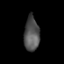
Tissue: prostate
Cell type: Fibroblasts
Senescence score: 0.7444
Nuclear area (px): 520
Mean DAPI intensity: 82.425